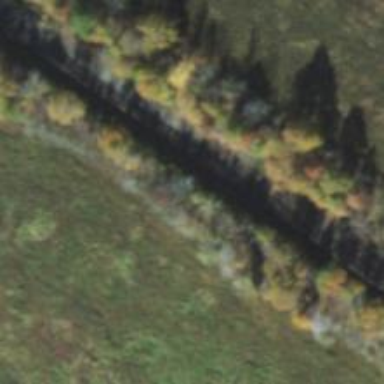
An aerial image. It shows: Railway track.